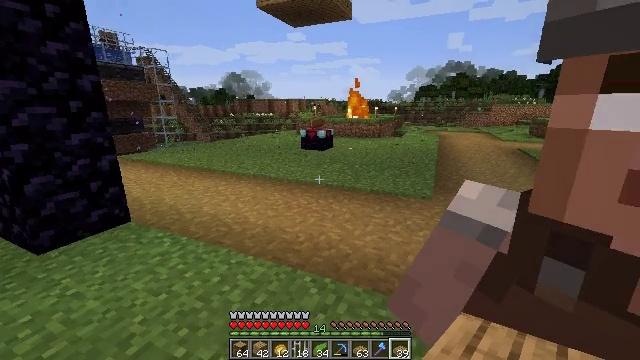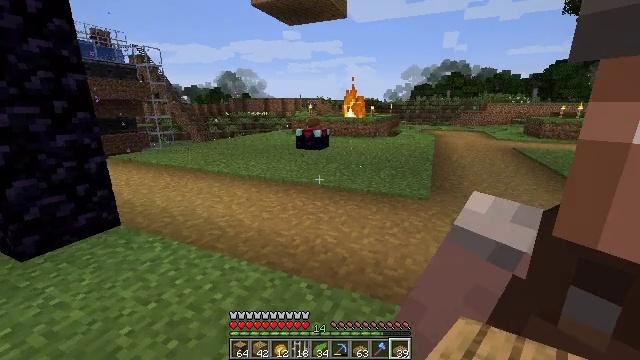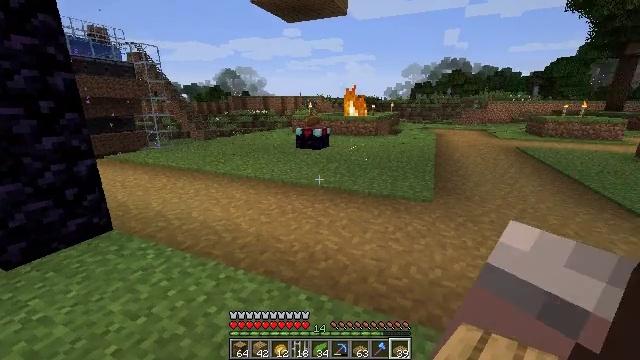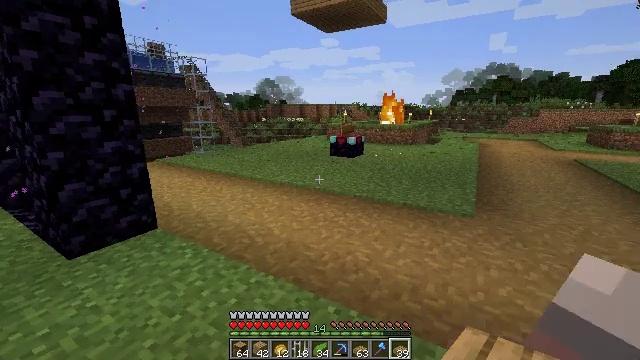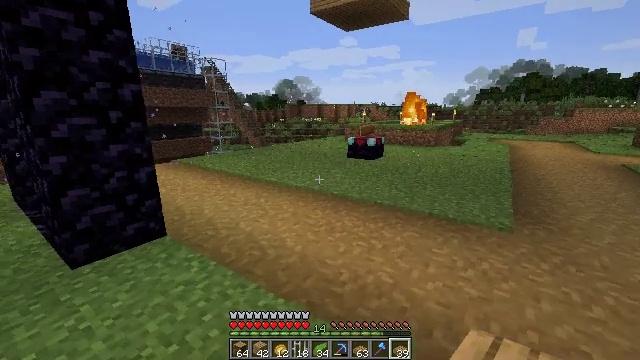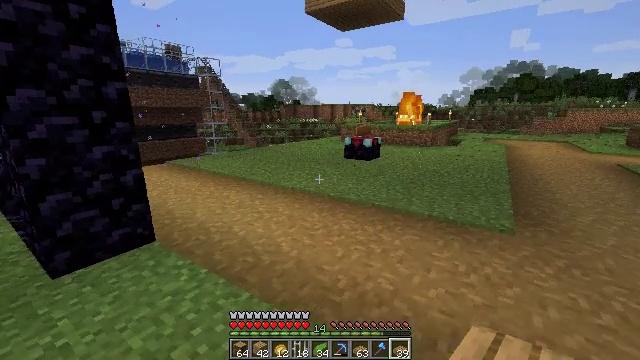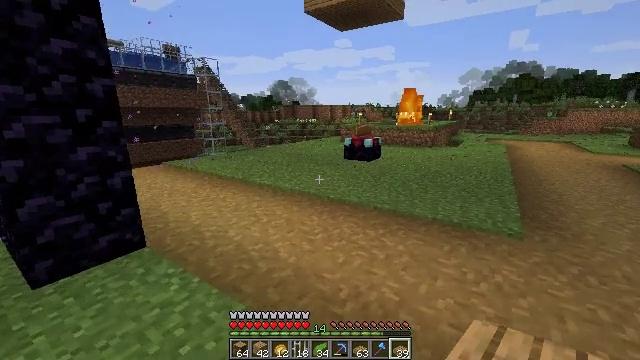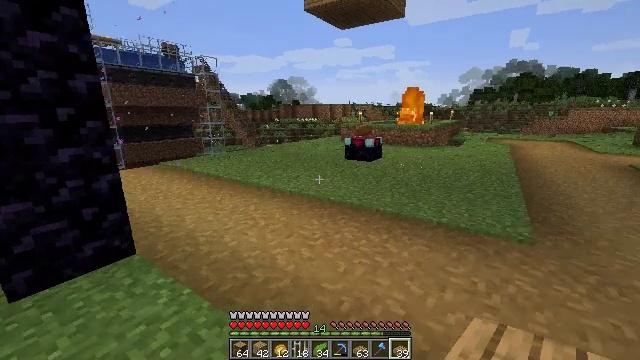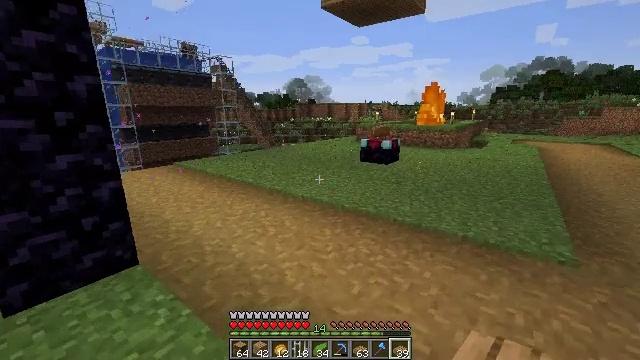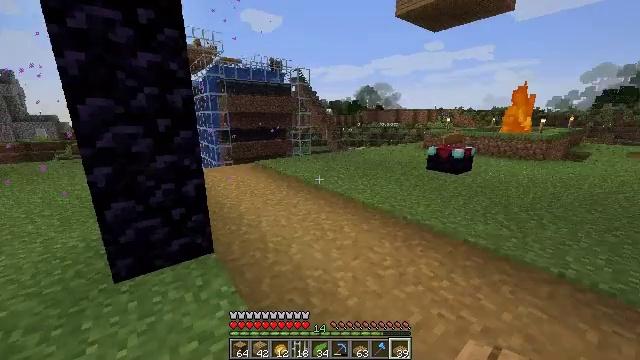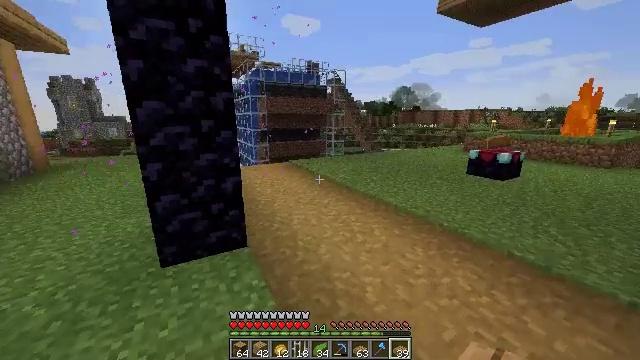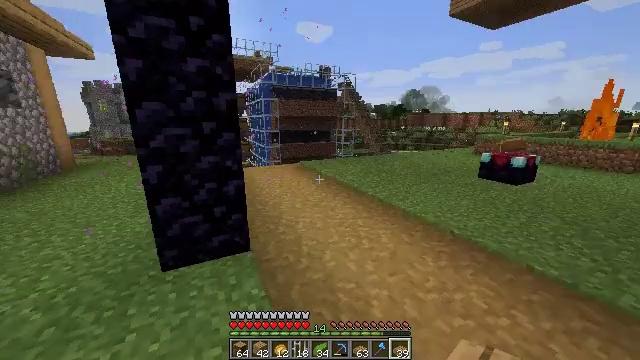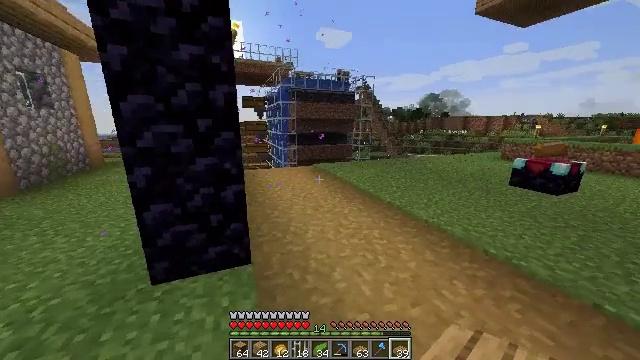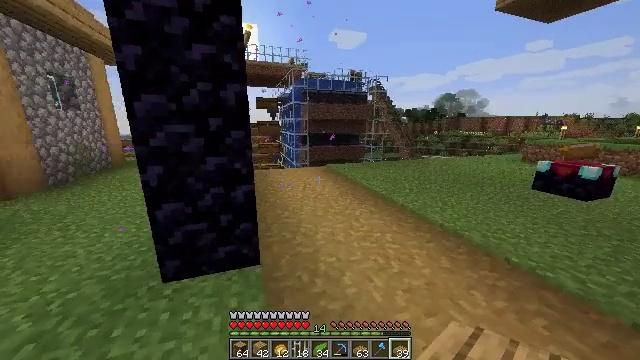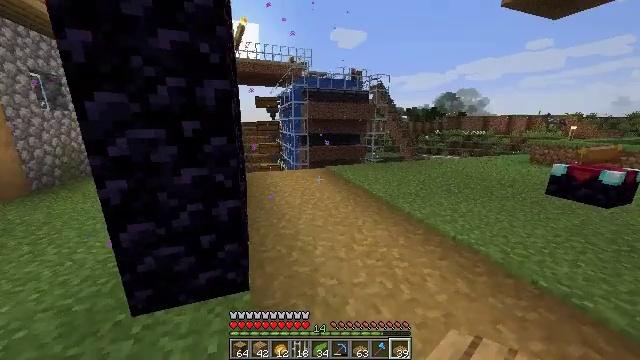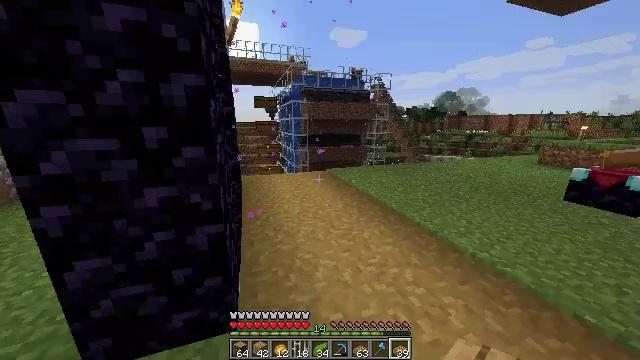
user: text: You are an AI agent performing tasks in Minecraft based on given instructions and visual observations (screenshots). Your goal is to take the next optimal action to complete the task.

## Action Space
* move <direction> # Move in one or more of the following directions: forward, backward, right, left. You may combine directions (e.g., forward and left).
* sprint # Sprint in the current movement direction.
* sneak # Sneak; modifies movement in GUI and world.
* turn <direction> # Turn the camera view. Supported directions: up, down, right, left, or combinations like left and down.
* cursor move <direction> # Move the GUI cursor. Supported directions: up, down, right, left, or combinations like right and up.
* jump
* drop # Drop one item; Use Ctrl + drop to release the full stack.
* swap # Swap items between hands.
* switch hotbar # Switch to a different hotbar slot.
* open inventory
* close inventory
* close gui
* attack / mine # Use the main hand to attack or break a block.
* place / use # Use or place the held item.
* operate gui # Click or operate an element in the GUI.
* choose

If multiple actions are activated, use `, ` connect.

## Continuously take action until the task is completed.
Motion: motion action
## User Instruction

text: Use a furnace to craft dried kelp.
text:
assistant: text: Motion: move forward
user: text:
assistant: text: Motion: move forward
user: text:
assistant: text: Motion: move forward, turn left and up
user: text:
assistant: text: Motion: move forward, turn left
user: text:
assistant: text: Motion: move forward
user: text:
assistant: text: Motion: move forward
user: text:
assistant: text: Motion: move forward
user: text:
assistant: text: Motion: move forward, sprint, turn left
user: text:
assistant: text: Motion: move forward, sprint, turn left
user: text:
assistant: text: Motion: move forward, sprint, turn left
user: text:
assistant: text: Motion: move forward, sprint, turn left
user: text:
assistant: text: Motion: move forward, turn left
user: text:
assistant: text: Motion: move forward, sprint, turn left
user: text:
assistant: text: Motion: move forward, sprint
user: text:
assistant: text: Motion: move forward, sprint
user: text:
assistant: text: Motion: move forward, sprint
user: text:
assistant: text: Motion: move forward
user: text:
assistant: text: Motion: move forward
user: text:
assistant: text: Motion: move forward, sprint
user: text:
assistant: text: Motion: move forward, sprint
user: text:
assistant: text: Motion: move forward, sprint
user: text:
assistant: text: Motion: move forward, sprint
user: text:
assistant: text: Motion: move forward
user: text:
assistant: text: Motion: move forward
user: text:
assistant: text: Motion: move forward, turn left
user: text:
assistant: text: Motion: move forward, turn left and down
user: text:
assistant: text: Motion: move forward, turn left and down
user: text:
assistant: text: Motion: move forward, turn left and down, jump
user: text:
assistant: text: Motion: move forward, turn left and down, jump
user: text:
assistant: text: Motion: move forward, turn down, jump